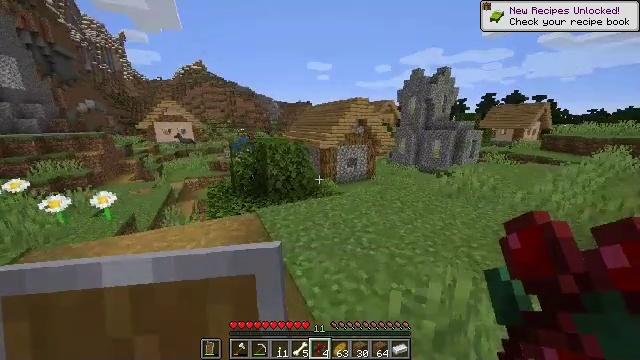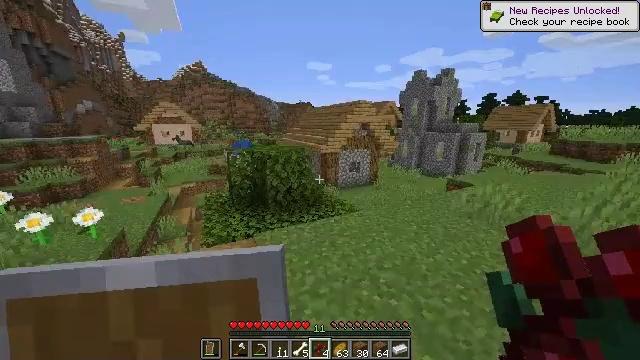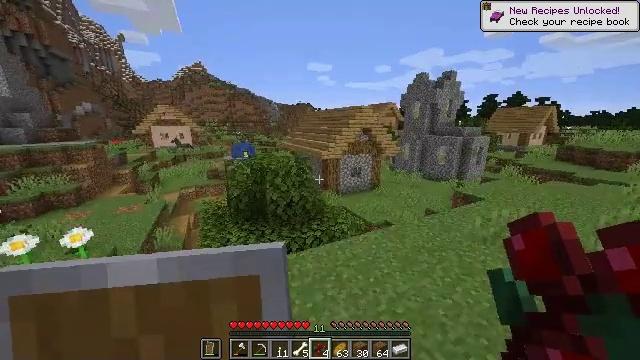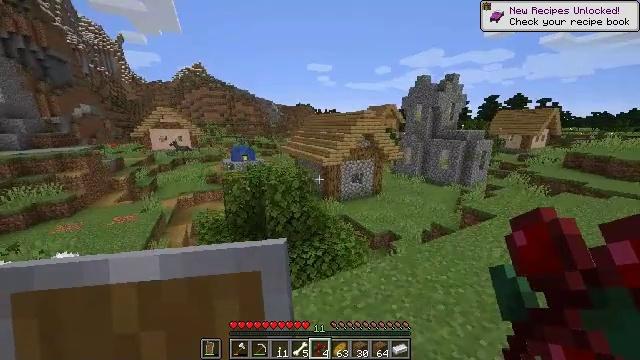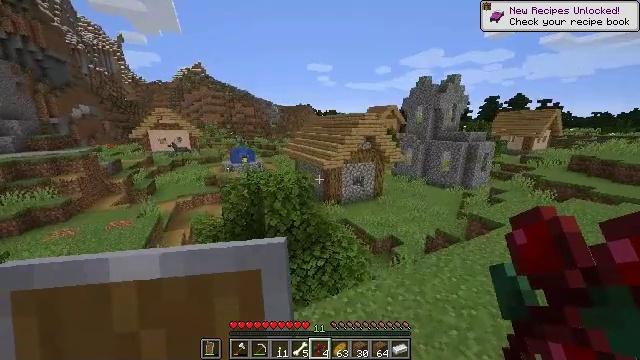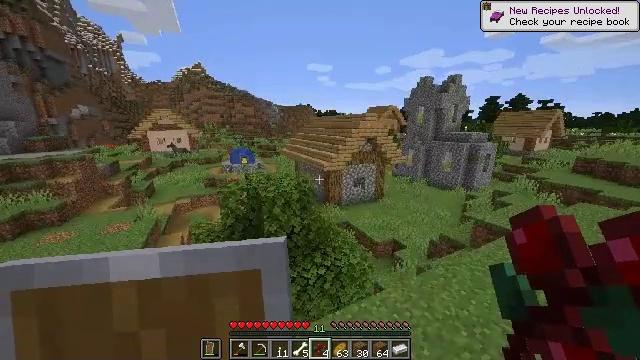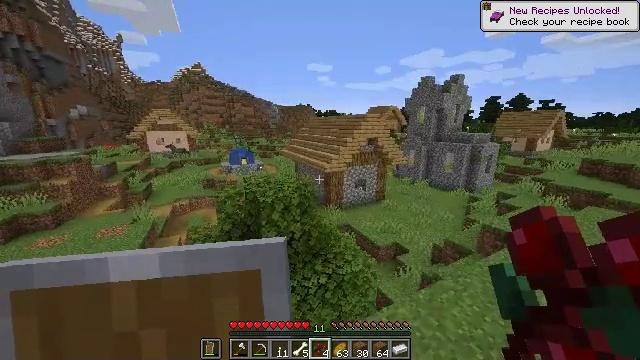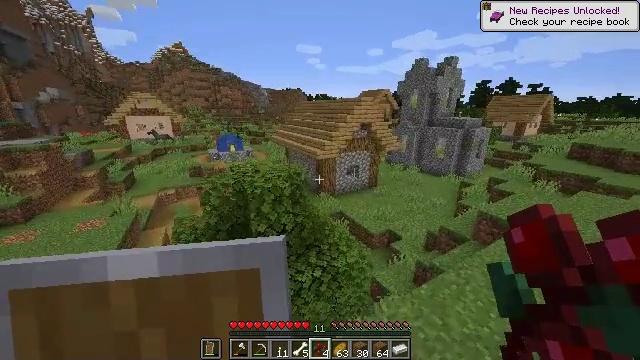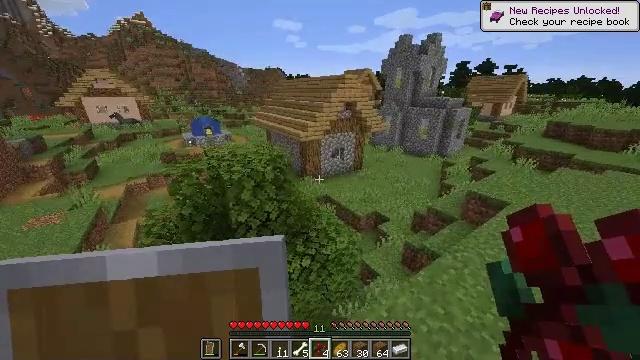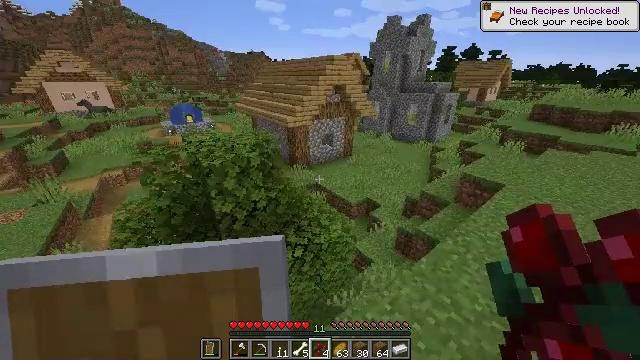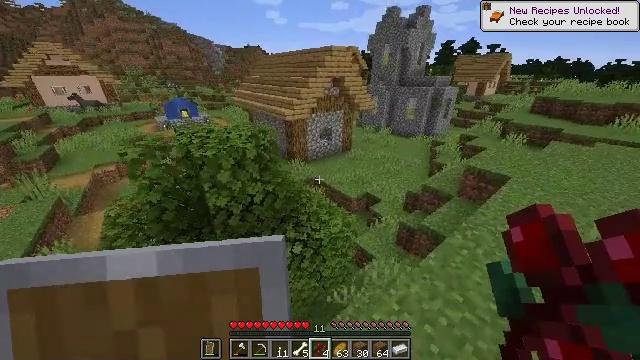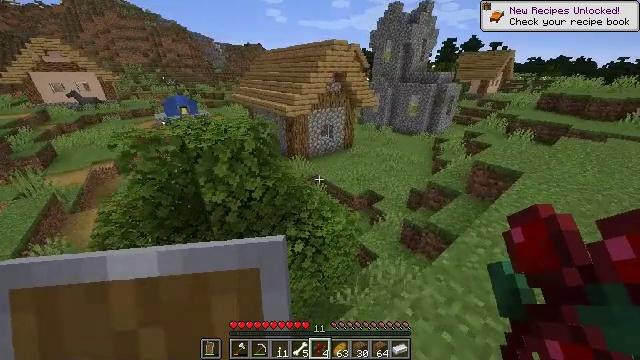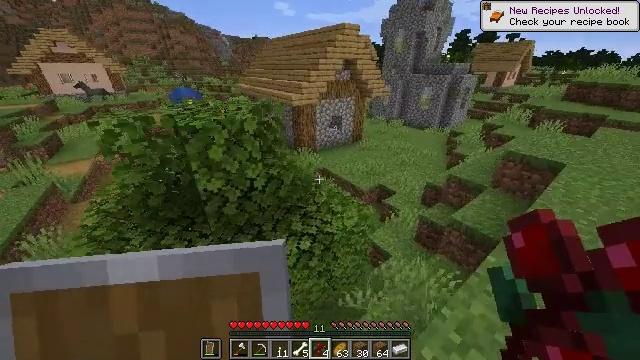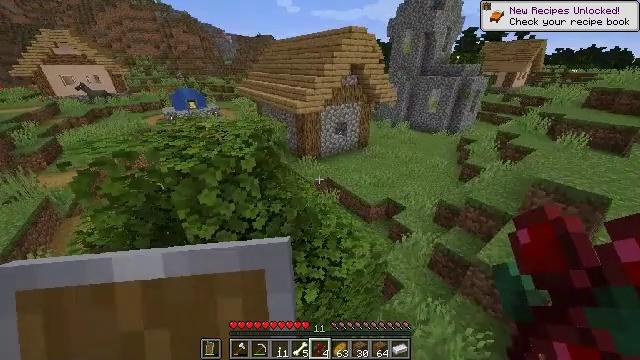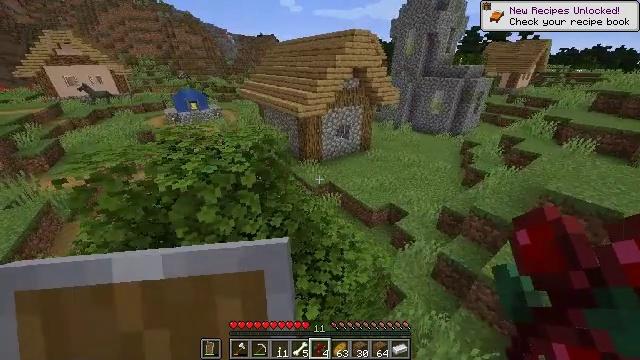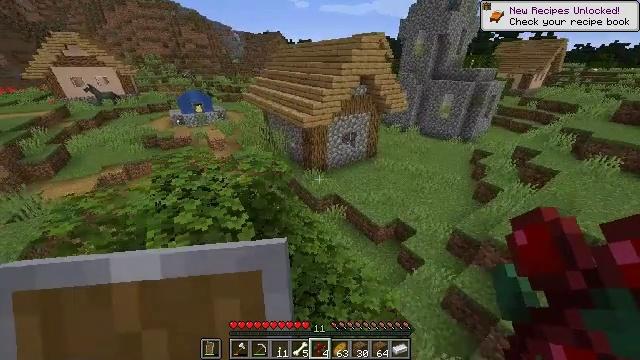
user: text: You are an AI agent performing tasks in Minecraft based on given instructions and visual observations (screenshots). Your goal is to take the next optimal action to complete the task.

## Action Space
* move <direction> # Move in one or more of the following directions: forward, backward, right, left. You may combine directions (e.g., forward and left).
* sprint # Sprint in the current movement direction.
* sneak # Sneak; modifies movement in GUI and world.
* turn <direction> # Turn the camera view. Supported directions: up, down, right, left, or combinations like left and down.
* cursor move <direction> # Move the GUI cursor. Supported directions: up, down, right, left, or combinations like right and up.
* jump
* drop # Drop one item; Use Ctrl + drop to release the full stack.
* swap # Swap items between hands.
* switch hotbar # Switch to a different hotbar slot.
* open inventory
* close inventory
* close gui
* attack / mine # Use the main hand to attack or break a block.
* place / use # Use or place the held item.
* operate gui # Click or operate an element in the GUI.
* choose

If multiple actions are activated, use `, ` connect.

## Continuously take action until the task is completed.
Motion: motion action
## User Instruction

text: Gather the cartography table from its current location.
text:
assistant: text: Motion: move forward, sprint, jump
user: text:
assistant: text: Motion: move forward, sprint, jump
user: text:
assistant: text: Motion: move forward, sprint, jump
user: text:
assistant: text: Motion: move forward, sprint, jump
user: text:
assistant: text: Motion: move forward, sprint, jump
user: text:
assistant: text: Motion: move forward, sprint, jump
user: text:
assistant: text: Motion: move forward, sprint, turn right and down, jump
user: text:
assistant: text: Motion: move forward, sprint, turn right and down, jump
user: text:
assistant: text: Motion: move forward, sprint, turn right and down
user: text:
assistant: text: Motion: move forward, sprint, turn down
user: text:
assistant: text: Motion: move forward, sprint
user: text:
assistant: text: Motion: move forward, sprint, turn left and down, jump
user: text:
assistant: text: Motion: move forward, sprint, jump
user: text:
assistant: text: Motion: move forward, sprint, jump
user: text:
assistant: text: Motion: move forward, sprint, turn left, jump
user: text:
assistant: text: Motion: move forward, sprint, turn left, jump
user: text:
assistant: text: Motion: move forward, sprint, jump
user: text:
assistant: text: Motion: move forward, sprint, jump
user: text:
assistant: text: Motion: move forward, sprint, jump
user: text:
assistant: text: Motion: move forward, sprint, turn left, jump
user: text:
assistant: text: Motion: move forward, sprint, turn left, jump
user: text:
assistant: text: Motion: move forward, sprint, turn left, jump
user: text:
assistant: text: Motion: move forward, sprint, turn left
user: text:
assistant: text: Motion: move forward, sprint
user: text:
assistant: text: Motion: move forward, sprint
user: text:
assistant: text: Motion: move forward, sprint
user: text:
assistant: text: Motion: move forward, sprint
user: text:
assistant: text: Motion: move forward, sprint, turn left
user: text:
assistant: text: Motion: move forward, sprint, turn left
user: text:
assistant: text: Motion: move forward, sprint, turn left